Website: walmart
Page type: payment
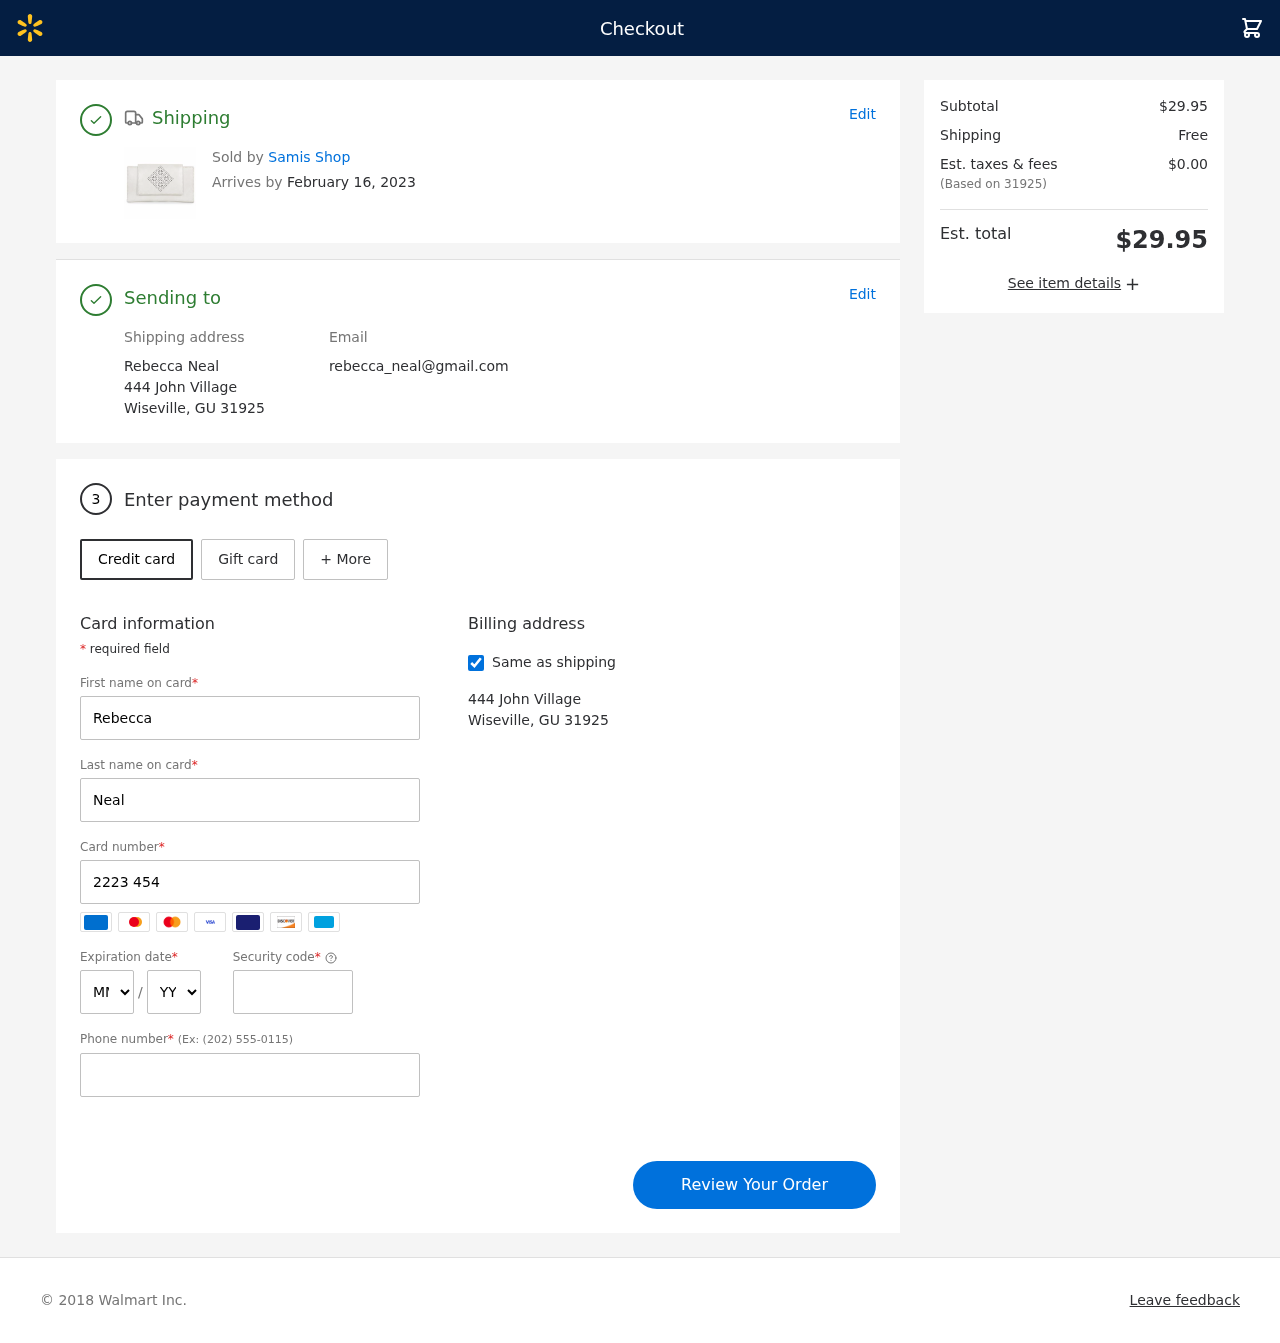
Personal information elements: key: PII_CARD_CVV
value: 163
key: PII_CARD_EXPIRY_MONTH
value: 07
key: PII_CARD_EXPIRY_YEAR
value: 27
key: PII_CARD_NUMBER
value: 2223 4542 7898 8460
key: PII_CITY_STATE_ZIP
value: Wiseville, GU 31925
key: PII_EMAIL
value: rebecca_neal@gmail.com
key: PII_FIRSTNAME
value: Rebecca
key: PII_FULLNAME
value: Rebecca Neal
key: PII_LASTNAME
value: Neal
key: PII_PHONE
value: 6368050046
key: PII_POSTCODE
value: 31925
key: PII_STREET
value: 444 John Village
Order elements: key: ORDER_DELIVERY_DATE
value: February 16, 2023
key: ORDER_SUBTOTAL
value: $29.95
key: ORDER_SHIPPING_COST
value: Free
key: ORDER_TAX
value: $0.00
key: ORDER_TOTAL
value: $29.95